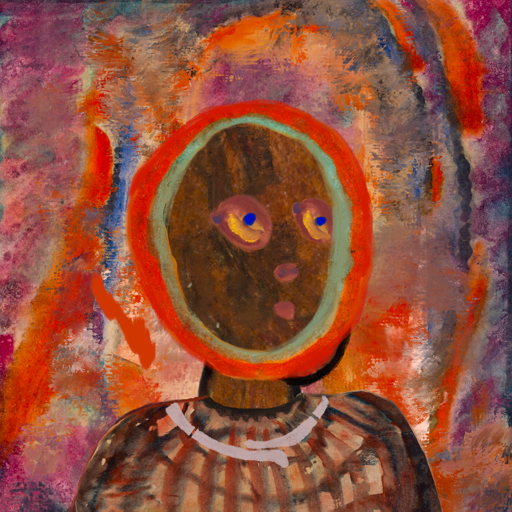
Background: Experience, Head And Neck Side: Mosgoul, Face Side: Mother_And_Son_Son, Bust: Orphan, Hair Side: Sisters, Head Accessory: Blank, Second Necklace: Blank, Necklace: Hypocrite_2, Baby: Blank